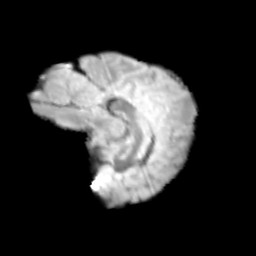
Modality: T2w
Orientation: sagittal
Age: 10
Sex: female
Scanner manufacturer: siemens
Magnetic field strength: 3 T
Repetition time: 3.8 s
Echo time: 0.07 s